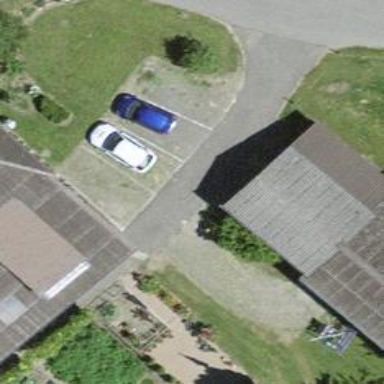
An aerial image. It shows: Garage.